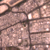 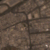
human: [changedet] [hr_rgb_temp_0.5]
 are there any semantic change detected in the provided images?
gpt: The area appears the same.